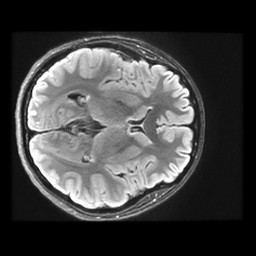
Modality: FLAIR
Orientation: axial
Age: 21
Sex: female
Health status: healthy
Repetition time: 12 s
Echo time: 0.09782 s